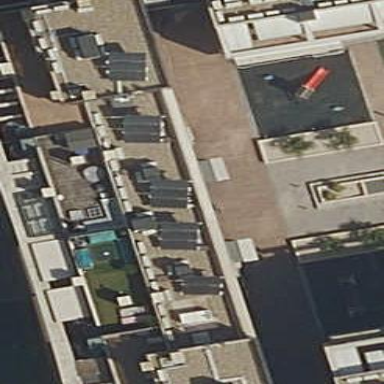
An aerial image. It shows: Image showing building with apartments.